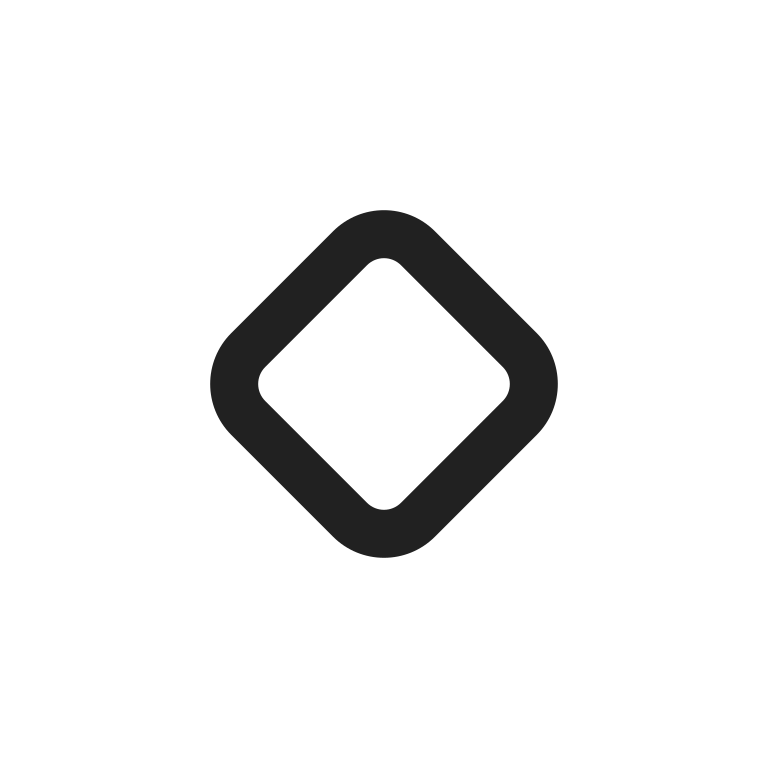
small orange diamond high contrast